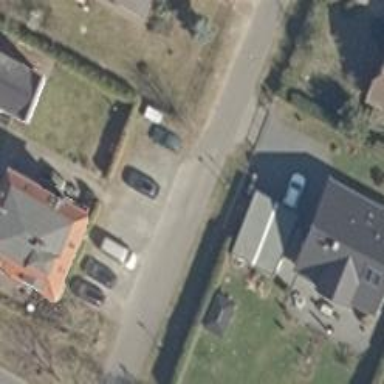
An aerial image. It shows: Residential road with asphalt surface and opposite cycleway.